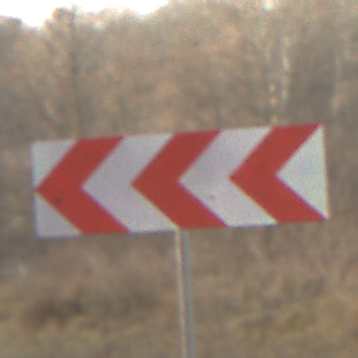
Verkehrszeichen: RichtungstafelnInKurvenGrossRechts
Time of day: SunriseSunset
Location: Outdoor (Nature)
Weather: PartlyCloudy
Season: NotSpecified
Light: Natural